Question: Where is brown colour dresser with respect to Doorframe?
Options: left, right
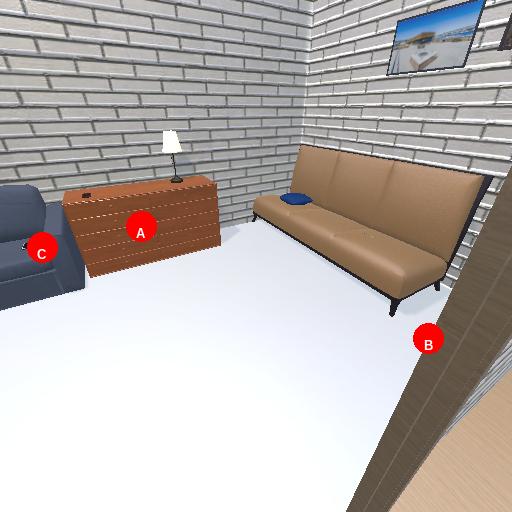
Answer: left